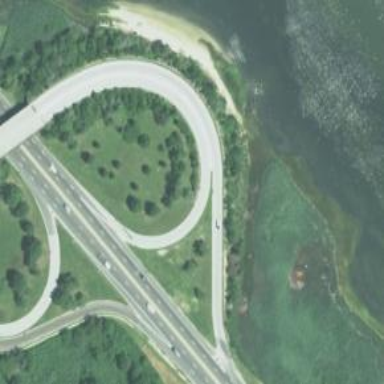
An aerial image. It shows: Trunk link highway.